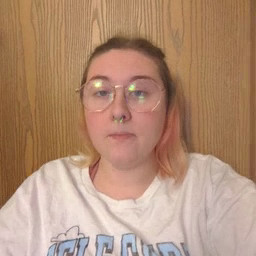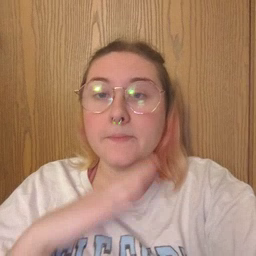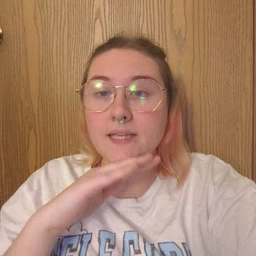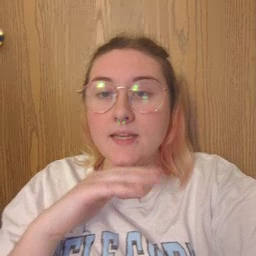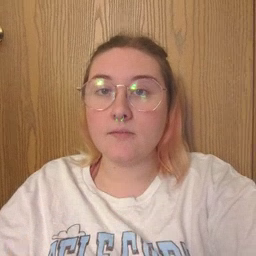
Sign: pig